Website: home-depot
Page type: payment
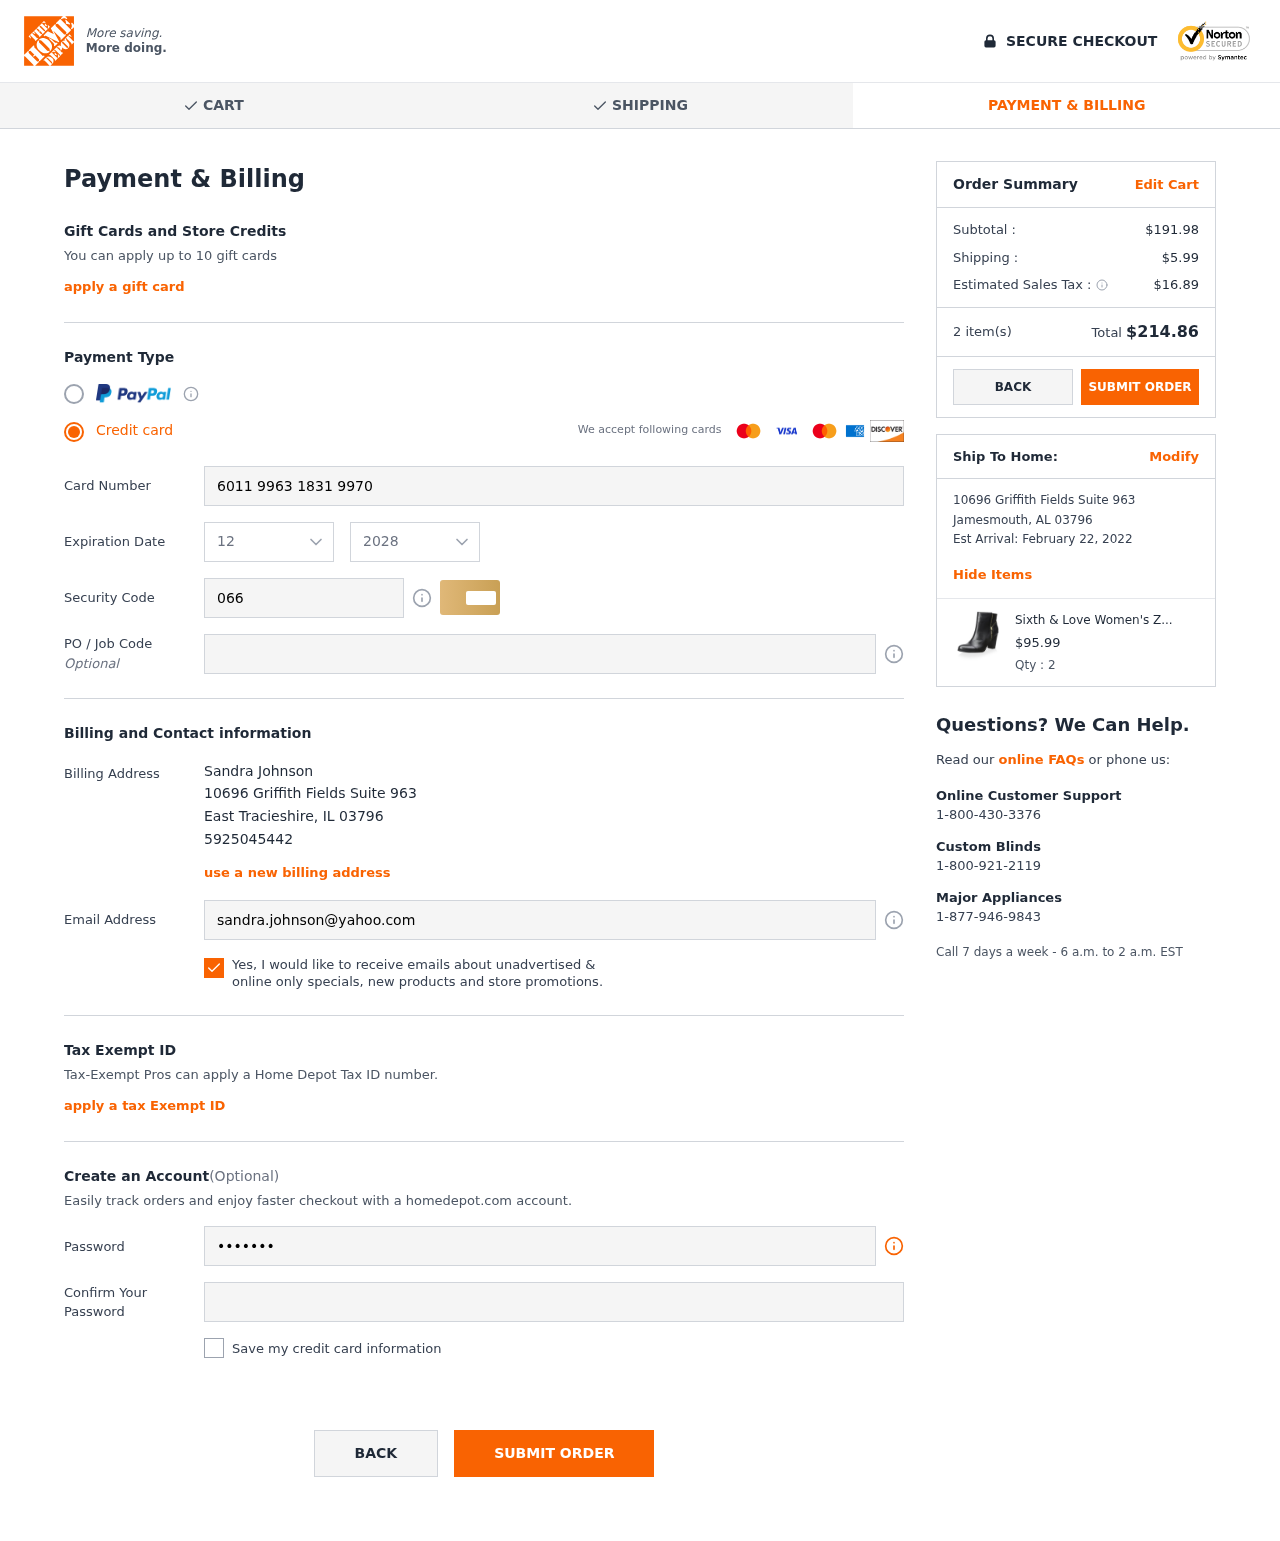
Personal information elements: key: PII_CARD_CVV
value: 066
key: PII_CARD_EXPIRY_MONTH
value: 12
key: PII_CARD_EXPIRY_YEAR
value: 28
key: PII_CARD_NUMBER
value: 6011 9963 1831 9970
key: PII_CITY
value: East Tracieshire
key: PII_CITY2
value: Jamesmouth
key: PII_EMAIL
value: sandra.johnson@yahoo.com
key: PII_FULLNAME
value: Sandra Johnson
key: PII_PHONE
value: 5925045442
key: PII_POSTCODE
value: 03796
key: PII_POSTCODE2
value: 03796
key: PII_STATE_ABBR
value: IL
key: PII_STATE_ABBR2
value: AL
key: PII_STREET
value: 10696 Griffith Fields Suite 963
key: PII_STREET2
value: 10696 Griffith Fields Suite 963
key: PII_POSTCODE_FULL
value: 03796
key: PII_POSTCODE_NUMERIC
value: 3796
Product elements: key: PRODUCT1_NAME
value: Sixth & Love Women's Zip Bootie, Black, 5.5 M US
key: PRODUCT1_PRICE
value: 95.99
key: PRODUCT1_QUANTITY
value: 2
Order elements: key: ORDER_SUBTOTAL
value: $191.98
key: ORDER_SHIPPING_COST
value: $5.99
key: ORDER_TAX
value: $16.89
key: ORDER_NUM_ITEMS
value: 2 item(s)
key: ORDER_TOTAL
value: $214.86
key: ORDER_DELIVERY_DATE
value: February 22, 2022